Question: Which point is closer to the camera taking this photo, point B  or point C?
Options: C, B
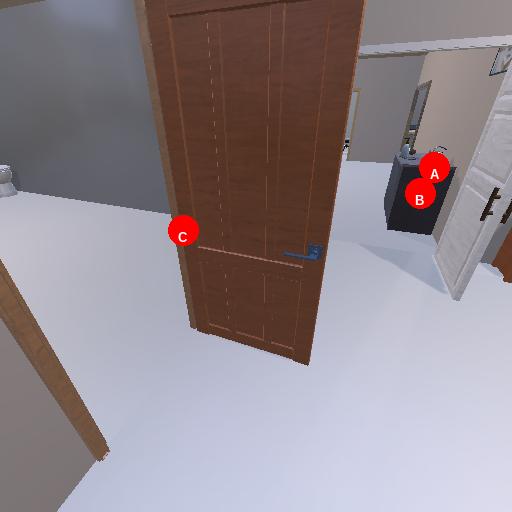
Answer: C